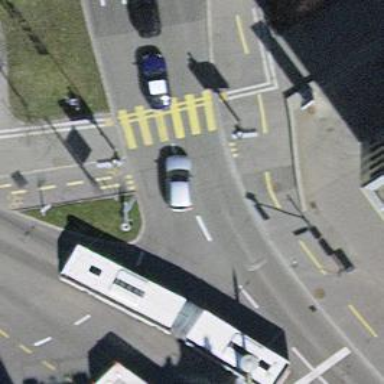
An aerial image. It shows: Crossing with traffic signals.